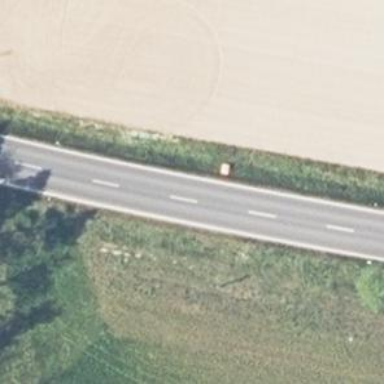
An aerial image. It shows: Asphalt road classified as primary highway.